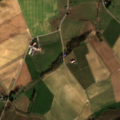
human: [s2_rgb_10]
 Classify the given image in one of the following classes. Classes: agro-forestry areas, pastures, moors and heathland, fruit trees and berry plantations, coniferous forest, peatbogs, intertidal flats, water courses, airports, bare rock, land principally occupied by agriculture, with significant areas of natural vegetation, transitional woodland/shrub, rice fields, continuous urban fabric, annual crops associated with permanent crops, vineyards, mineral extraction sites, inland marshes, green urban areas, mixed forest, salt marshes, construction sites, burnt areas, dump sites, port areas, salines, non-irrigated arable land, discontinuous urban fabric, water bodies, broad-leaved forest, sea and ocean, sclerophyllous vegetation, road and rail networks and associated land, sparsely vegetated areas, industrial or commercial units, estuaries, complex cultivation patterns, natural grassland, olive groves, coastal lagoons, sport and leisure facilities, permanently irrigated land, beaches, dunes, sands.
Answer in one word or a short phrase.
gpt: non-irrigated arable land, pastures, broad-leaved forest